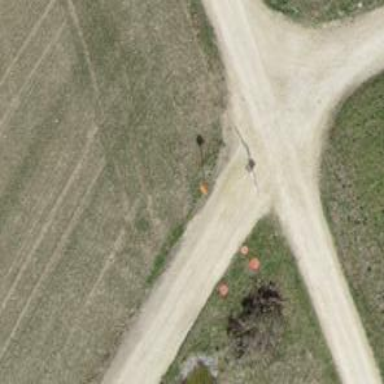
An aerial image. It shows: Aerial marker.